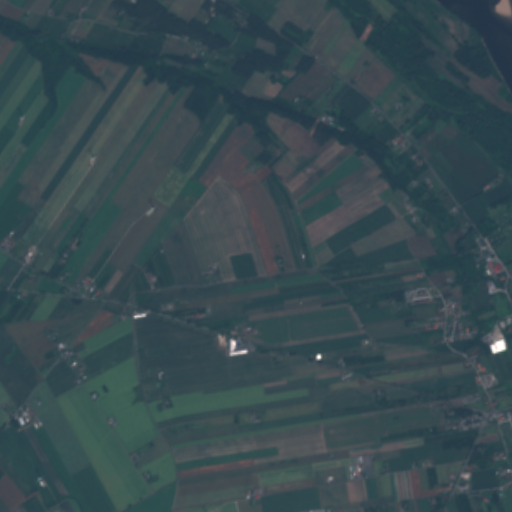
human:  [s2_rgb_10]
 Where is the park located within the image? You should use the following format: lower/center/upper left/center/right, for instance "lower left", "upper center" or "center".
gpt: The park is located in the lower right of the image.
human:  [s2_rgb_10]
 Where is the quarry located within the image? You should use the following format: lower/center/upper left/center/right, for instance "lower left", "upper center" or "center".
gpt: There is no quarry in the image.